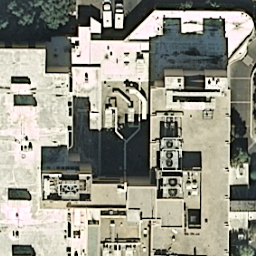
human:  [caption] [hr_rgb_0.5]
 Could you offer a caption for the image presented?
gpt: There are some buildings with grey roofs pressed together .

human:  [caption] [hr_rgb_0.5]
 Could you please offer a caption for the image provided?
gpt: Many buildings pressed together .

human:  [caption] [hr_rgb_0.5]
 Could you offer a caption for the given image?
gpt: There are some buildings pressed together .

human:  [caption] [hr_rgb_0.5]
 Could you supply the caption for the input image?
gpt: There are some buildings arranged compact .

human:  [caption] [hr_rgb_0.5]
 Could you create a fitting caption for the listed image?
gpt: Many buildings pressed together .